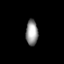
Tissue: prostate
Cell type: Fibroblasts
Senescence score: 0.806
Nuclear area (px): 300
Mean DAPI intensity: 148.95